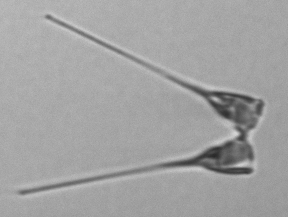
Label: Asterionellopsis_glacialis